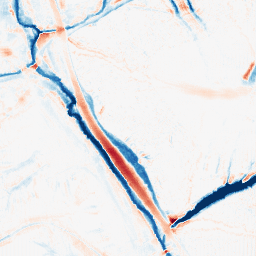
Category: morphological
Decomposition family: tophat_combined
Decomposition parameters: size: 10
Upsampling method: fft_zeropad
Upsampling parameters: scale: 2
Upsampling scale: 2